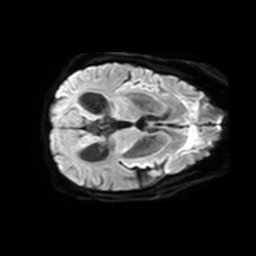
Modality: TRACE
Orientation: axial
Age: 70
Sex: female
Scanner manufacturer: philips
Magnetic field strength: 3 T
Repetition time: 3.336 s
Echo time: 0.076 s